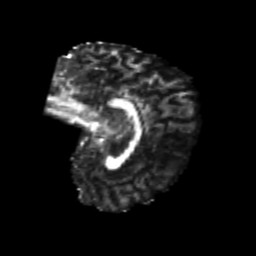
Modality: FA
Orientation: sagittal
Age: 23
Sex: female
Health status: healthy
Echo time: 0.074 s